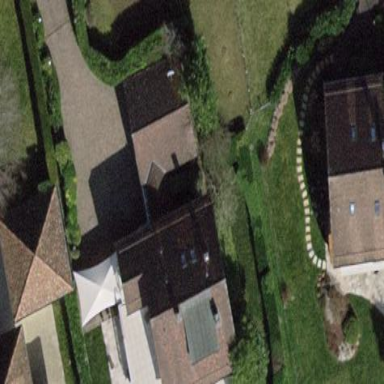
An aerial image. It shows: Simple house.